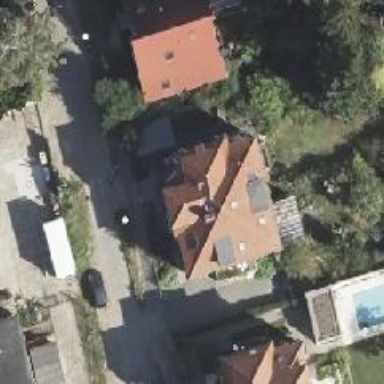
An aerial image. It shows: Detached building with mansard roof.